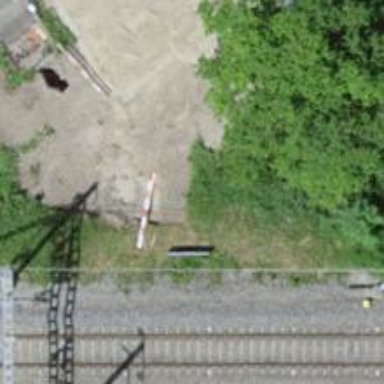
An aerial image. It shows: Pole supporting roof covering pipeline marker.